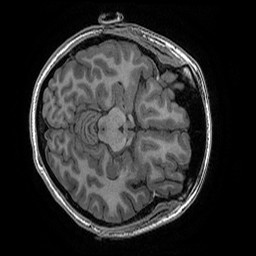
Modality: T1w
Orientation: axial
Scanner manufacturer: ge
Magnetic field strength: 3 T
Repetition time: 0.008184 s
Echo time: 0.003192 s